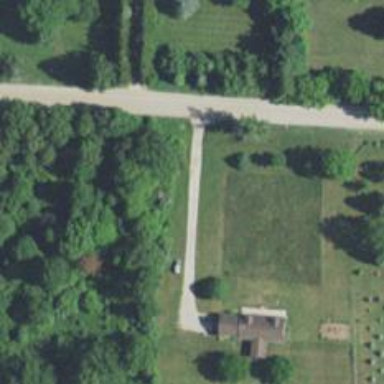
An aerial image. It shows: Driveway leading to service road.